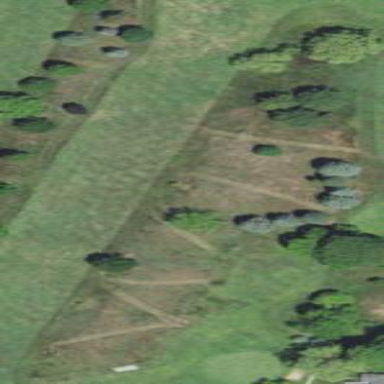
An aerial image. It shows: Rough golf course area within grassland.